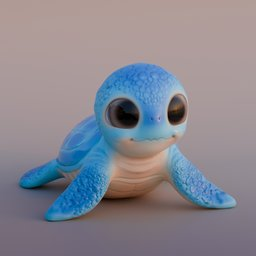
Label: animals